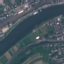
Label: River